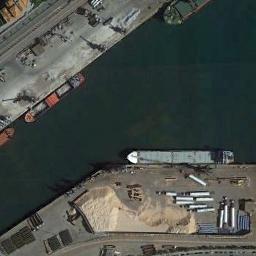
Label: ship